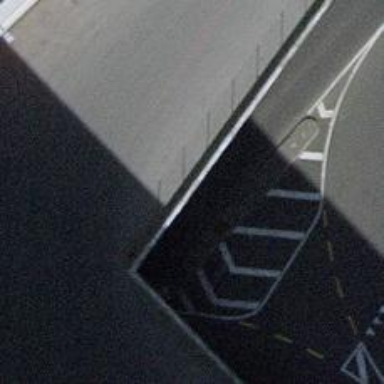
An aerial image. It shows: Driveway service road with building passage tunnel.